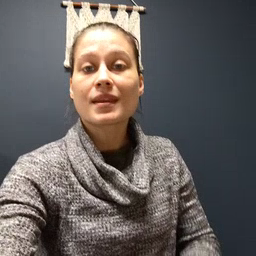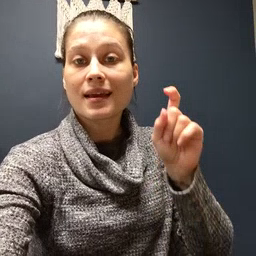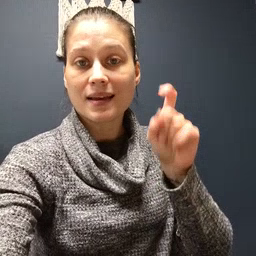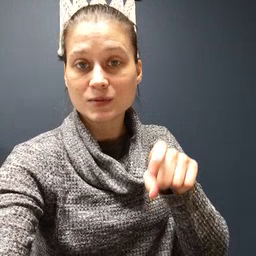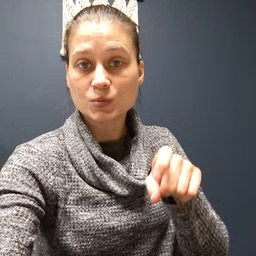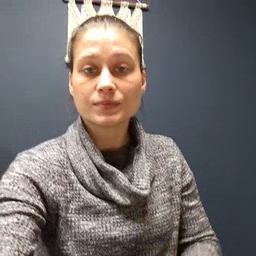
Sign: haveto